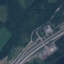
Land use / land cover: Highway